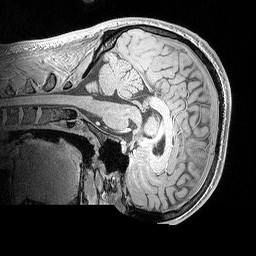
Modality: MP2RAGE
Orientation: sagittal
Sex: male
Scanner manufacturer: siemens
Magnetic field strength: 3 T
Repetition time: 5 s
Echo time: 0.00292 s